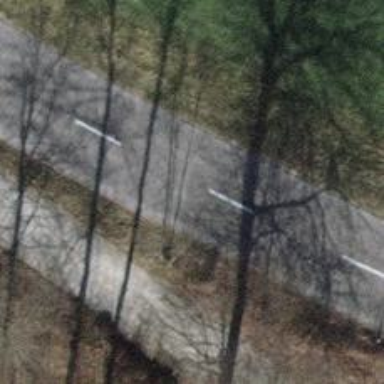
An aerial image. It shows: Asphalt road classified as tertiary.